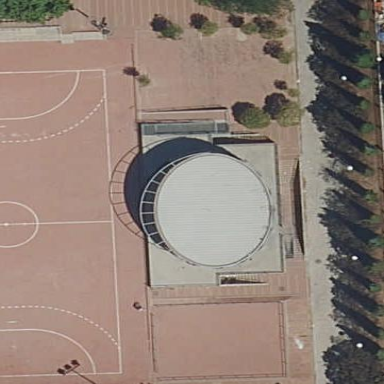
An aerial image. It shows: Theatre with distinctive roof design.